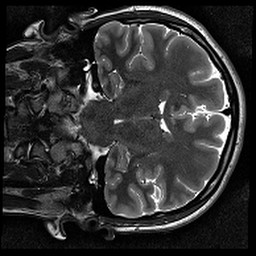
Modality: T2w
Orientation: coronal